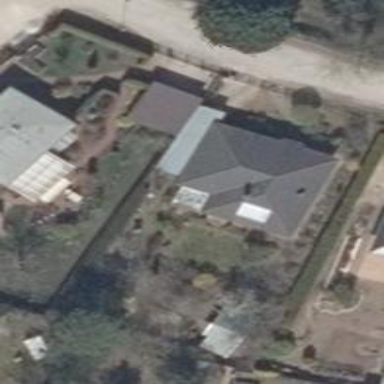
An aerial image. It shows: House with hipped roof.